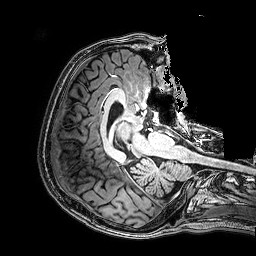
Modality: T1w
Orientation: axial
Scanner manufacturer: philips
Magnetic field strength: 3 T
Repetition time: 0.0096 s
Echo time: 0.0046 s